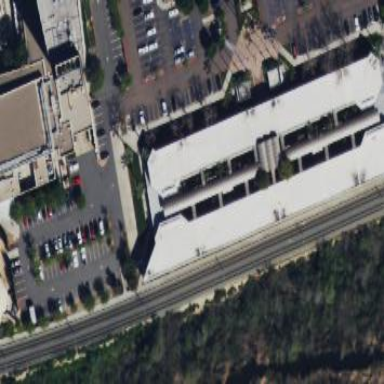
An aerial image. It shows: Office building.